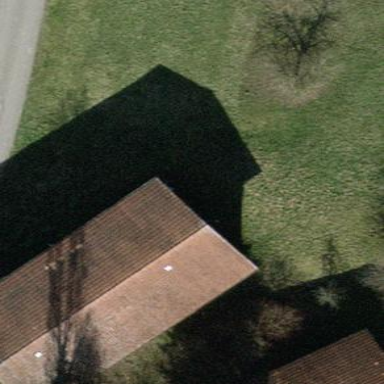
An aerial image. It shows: Gabled roof on farm auxiliary building.